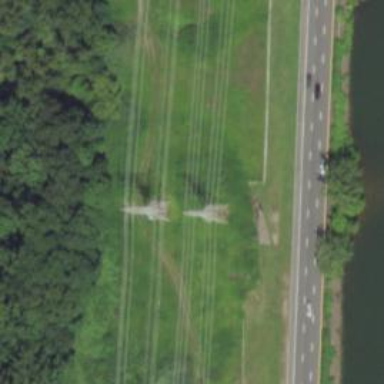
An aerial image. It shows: Power tower.